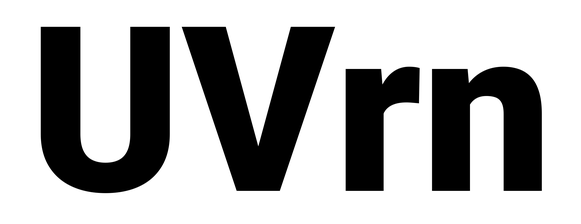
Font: Roboto_Black